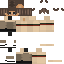
A female human skin with medium skin, wearing brown long hair dressed in a blue hoodie and black pants, featuring a closed mouth.